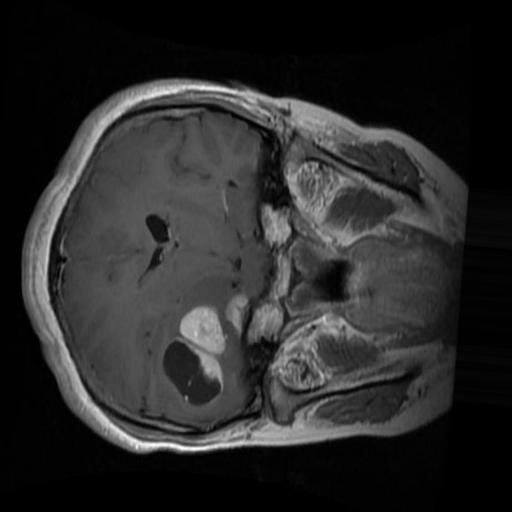
Label: brain_menin